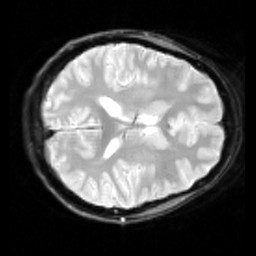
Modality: inplaneT2
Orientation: axial
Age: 24
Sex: female